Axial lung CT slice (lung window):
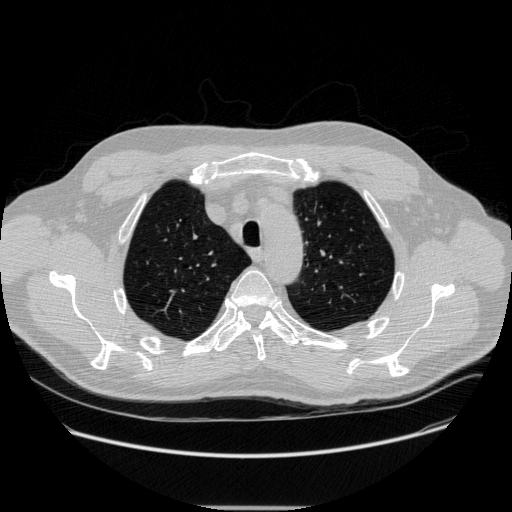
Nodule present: no